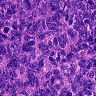
Metastatic tissue present: no